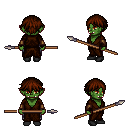
a pixel art fantasy rpg character, female body template, orc, green skin, brown robe, metal pants, brown short bangs hairstyle, cloth bracers, black shoes, spear, four views (front, back, left, right), 2x2 character sprite sheet, small pixel art, hard edges, no anti-aliasing